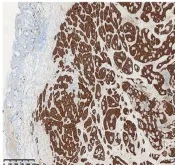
Pathologic examination. , CgA.
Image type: pathology (immunostaining)